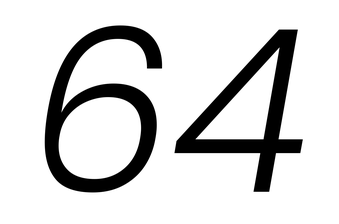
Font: Poppins-LightItalic